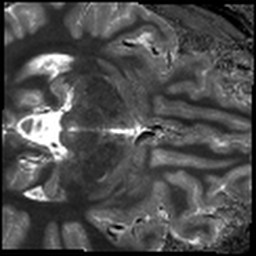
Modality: T1map
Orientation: axial
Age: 28
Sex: male